Interaction volume radius: 10 \u00c5
Interaction volume height: 15 \u00c5
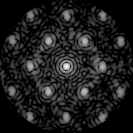
Disorder parameter: 0.3838